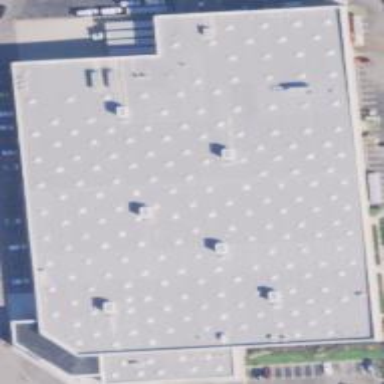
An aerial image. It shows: Retail building with wholesale shop.